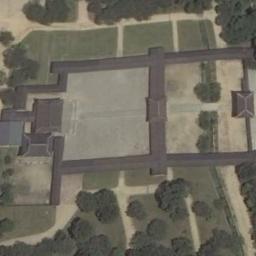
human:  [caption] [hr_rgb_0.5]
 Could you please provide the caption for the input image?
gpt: There are many trees around the palace .

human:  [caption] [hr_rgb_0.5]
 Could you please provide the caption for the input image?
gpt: The palace is on the grass next to some trees .

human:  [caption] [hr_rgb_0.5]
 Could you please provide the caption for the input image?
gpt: There are some trees near the palace .

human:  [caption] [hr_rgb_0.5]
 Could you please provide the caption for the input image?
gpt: The dark gray palace has some lawns and courtyards .

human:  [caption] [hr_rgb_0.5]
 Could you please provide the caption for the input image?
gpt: There are some green lawns and trees beside the black palace .